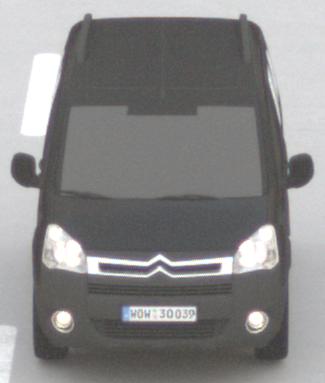
Make: Citroen
Model: Berlingo Kombi VTi 120
Detailed model: Berlingo (II) Kombi
Model produced from: 2009/12
Model produced until: 2012/03
Doors: 5
Color: black
Road condition: dry road
Daytime: sunrise or sunset
Contrast: low contrast